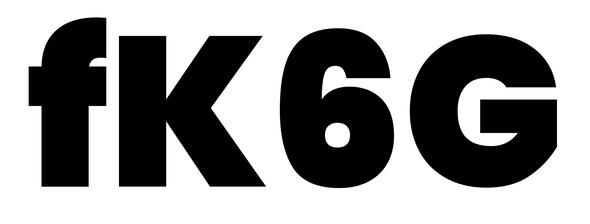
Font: Poppins-Black